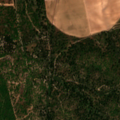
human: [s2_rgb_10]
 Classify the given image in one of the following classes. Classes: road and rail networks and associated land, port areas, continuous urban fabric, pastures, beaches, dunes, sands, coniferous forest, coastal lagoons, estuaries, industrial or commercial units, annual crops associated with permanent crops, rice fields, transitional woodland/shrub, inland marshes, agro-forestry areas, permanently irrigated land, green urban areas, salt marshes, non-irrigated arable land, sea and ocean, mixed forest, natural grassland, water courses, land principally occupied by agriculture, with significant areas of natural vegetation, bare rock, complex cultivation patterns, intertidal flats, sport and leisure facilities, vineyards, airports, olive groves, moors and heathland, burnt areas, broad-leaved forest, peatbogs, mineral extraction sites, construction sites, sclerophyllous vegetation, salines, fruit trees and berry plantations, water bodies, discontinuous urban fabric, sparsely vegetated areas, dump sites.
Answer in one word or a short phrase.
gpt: permanently irrigated land, broad-leaved forest, mixed forest